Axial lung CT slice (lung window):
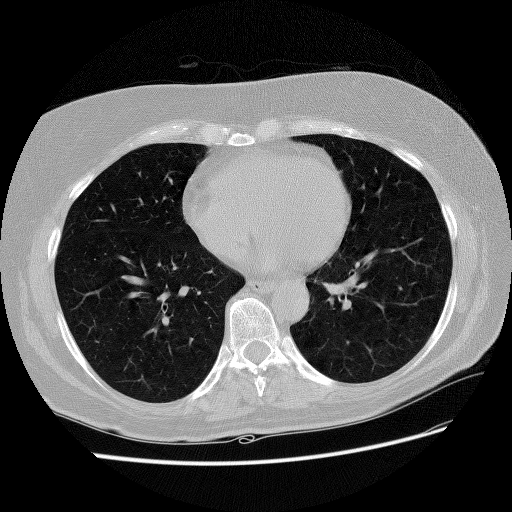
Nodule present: no